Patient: sex M, age 52
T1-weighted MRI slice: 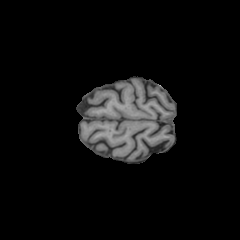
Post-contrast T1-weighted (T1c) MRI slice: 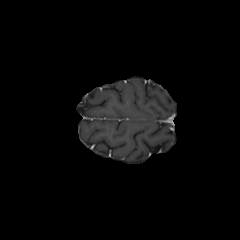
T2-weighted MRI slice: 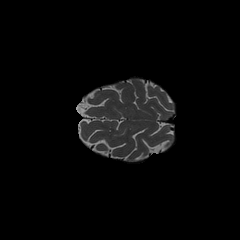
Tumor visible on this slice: no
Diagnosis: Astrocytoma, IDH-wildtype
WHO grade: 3